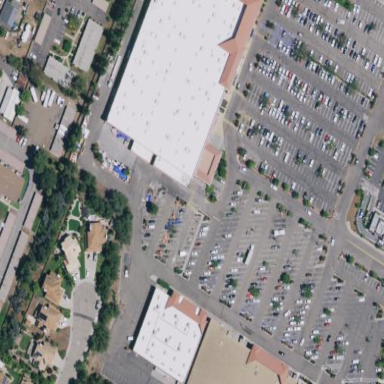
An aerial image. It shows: Retail area.